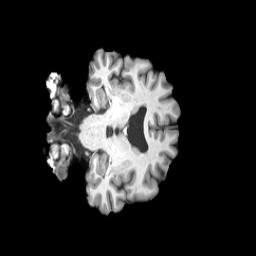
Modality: T1w
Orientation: coronal
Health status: healthy